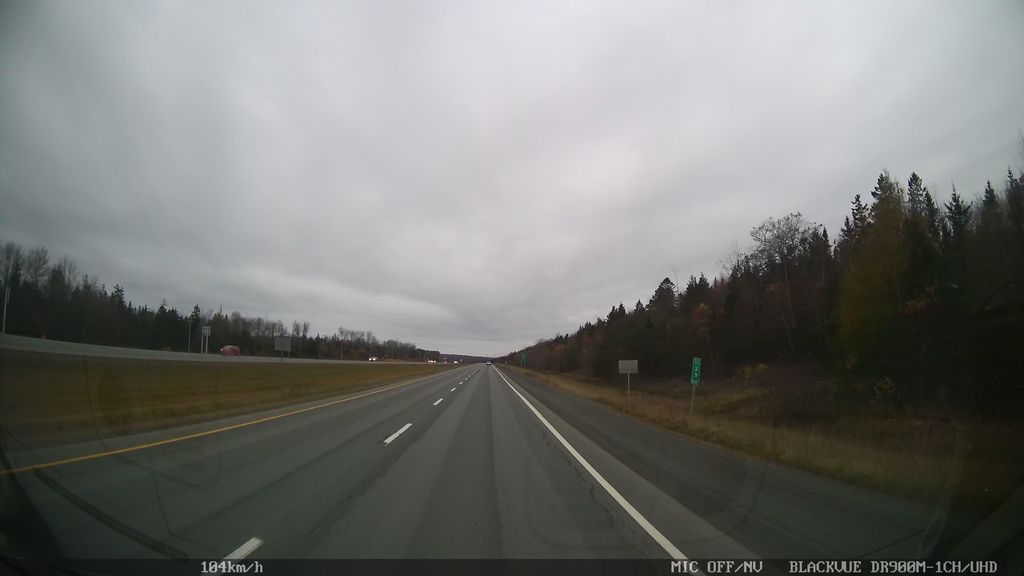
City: halifax